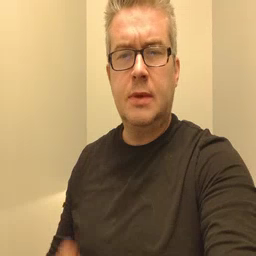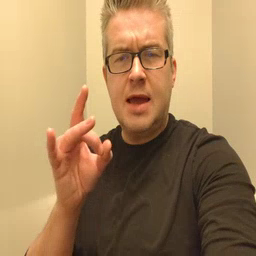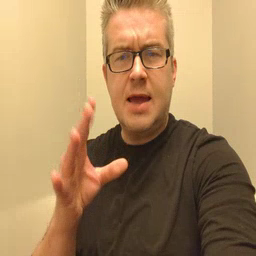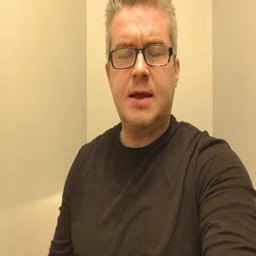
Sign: hate